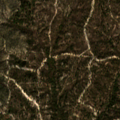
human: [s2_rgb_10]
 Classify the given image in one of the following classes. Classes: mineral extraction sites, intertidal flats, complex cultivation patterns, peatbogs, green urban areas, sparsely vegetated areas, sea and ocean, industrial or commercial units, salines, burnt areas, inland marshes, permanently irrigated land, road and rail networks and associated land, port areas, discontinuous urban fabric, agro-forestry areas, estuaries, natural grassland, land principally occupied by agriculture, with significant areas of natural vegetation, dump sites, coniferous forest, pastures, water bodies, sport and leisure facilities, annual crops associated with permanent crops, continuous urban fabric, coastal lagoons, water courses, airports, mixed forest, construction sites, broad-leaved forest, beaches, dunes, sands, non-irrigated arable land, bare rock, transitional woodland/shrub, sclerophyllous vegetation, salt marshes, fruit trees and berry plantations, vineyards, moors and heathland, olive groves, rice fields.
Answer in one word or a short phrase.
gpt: broad-leaved forest, mixed forest, transitional woodland/shrub